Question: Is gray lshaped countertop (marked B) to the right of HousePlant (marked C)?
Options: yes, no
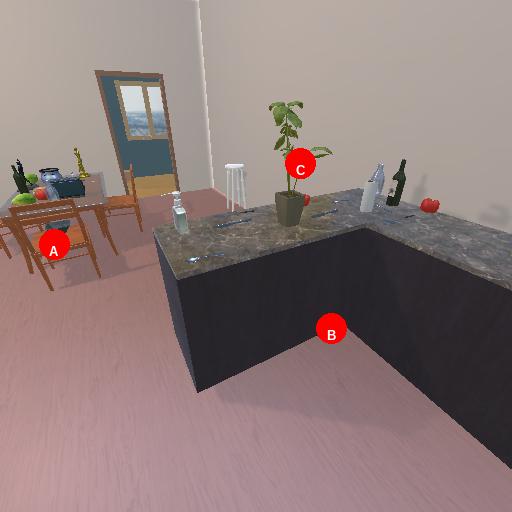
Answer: yes